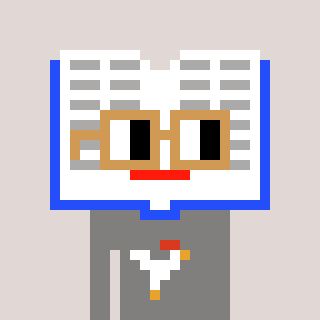
a pixel art character with square brown glasses, a dictionary-shaped head and a bluegrey-colored body on a warm background